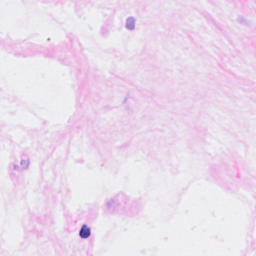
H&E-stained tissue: Breast